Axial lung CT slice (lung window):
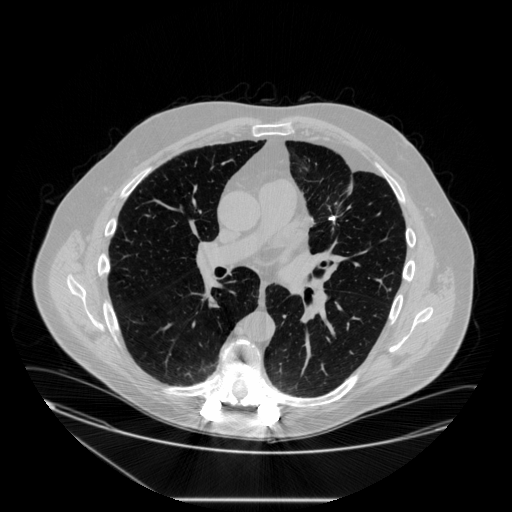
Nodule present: no